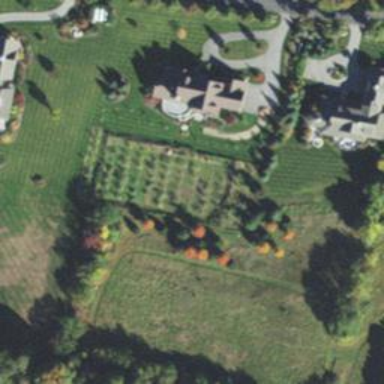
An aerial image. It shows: Orchard.